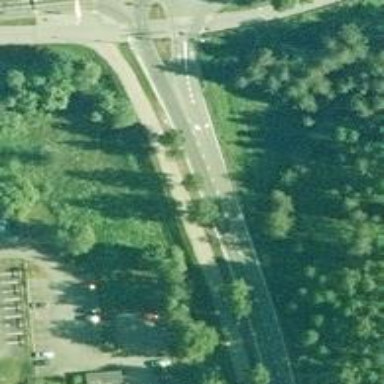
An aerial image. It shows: Residential road with asphalt surface.